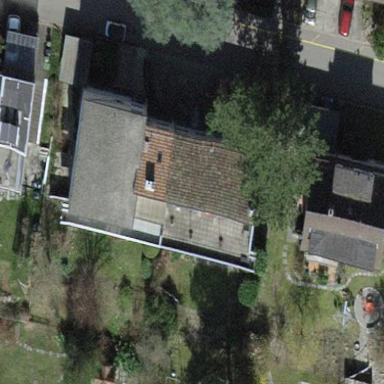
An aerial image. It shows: Building with tile roof.